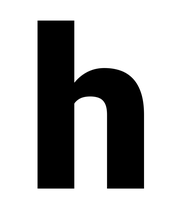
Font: Roboto_Black